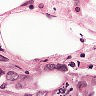
Metastatic tissue present: yes